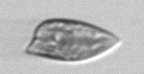
Label: Prorocentrum_dentatum